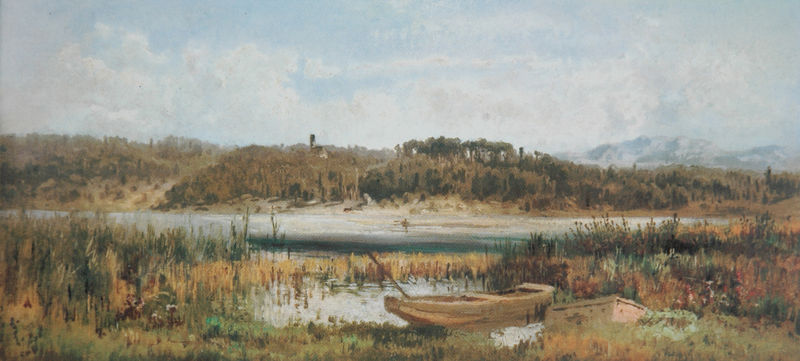
Titel: An der Isar bei Lenggries
Künstler: Dietrich Langko
Institution: (Privatbesitz)
Schlagwörter: baum, berg, blau, dunkel, gemälde, himmel, mann, meer, schatten, wasser, weiß, wolken, aquarell, bäume, fluss, gelb, grün, impressionismus, kirchturm, landschaft, ocker, sand, see, stadt, teich, ufer, blume, blumen, braun, grau, hell, hintergrund, holz, licht, vordergrund, zeichnung, blüten, dach, gebäude, gras, haus, rasen, schnee, tier, tiere, wiese, wolke, beige, architektur, mensch, signatur, öl, bach, ebene, erde, gräser, halme, horizont, häuser, hügel, natur, schilf, strauch, weite, busch, büsche, einsam, gebüsch, gewässer, kirche, sonne, sträucher, wiesen, land, wole, person, pflanze, pflanzen, wald, boot, boote, kahn, paddel, ruder, stock, turm, weiher, schiff, schiffe, segelboot, strand, wellen, ruhe, ente, sitz, ansicht, zwei, stab, berge, gebirge, gipfel, sonnenlicht, dorf, dächer, tag, kahl, bank, bug, kies, kähne, böschung, sandbank, strom, planken, holzboot, ruderboot, gewächs, menschenleer, segelboote, tusche, burg, kanu, erdfarben, kiste, sumpf, flora, hubi, moor, tümpel, lanschaft, isar, wrack, fauna, himel, kraut, sitzbank, menschenleere, weise, ruderboote, kriche, schwimmer, heck, paddelboot, flora und fauna, binsen, nussschale, himmmel, holzkiste, abwesenheit, binse, moore, paddelboote, gr, ebele